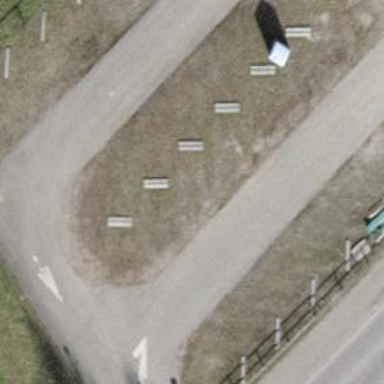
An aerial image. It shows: Asphalt parking aisle off service road.